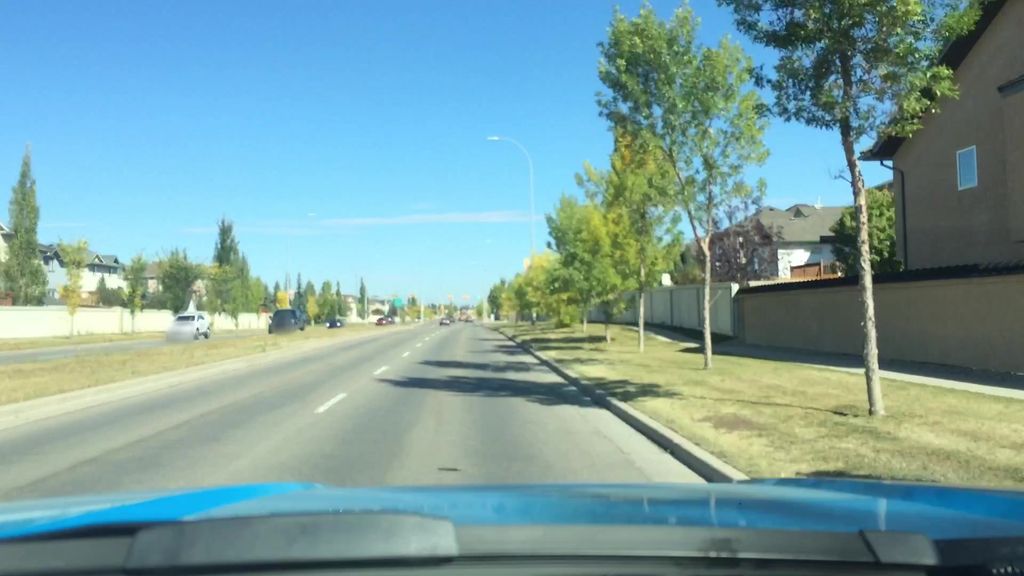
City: calgary